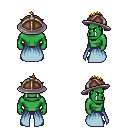
a pixel art fantasy rpg character, male body template, orc, green skin, overskirt, red pants, blonde mohawk hairstyle, chain helm, four views (front, back, left, right), 2x2 character sprite sheet, small pixel art, hard edges, no anti-aliasing